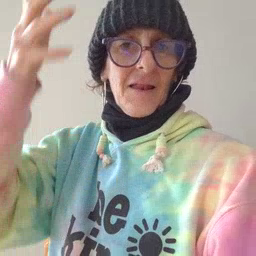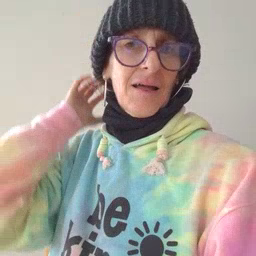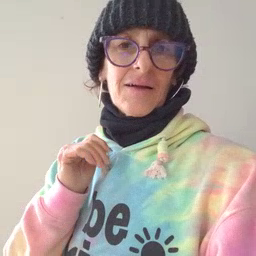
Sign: lion